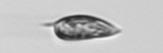
Label: Prorocentrum_triestinum